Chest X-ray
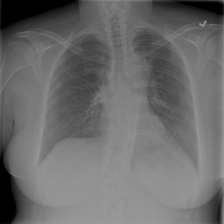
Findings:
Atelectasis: negative
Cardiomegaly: negative
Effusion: negative
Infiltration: negative
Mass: negative
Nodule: negative
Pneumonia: negative
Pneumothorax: negative
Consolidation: negative
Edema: negative
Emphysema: negative
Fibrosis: negative
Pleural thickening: negative
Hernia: negative